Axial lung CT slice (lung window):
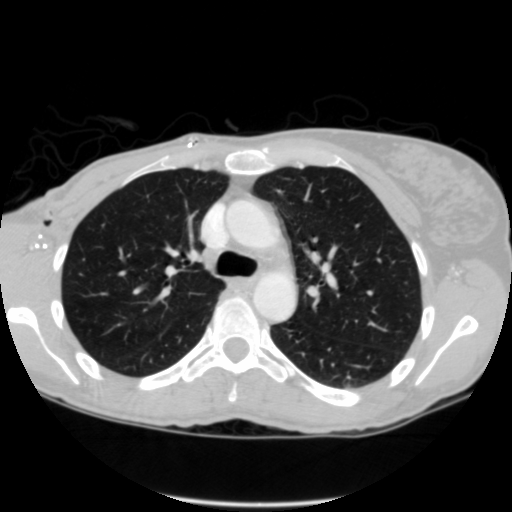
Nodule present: no